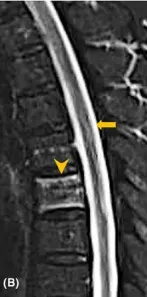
(B) T2-weighted MRI revealed longitudinal hyperintense lesion in the spinal cord at T5-T6 level (arrow), and hyperintense lesion in the T6 vertebral body (arrowhead) on sagittal view.
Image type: radiology (mri)